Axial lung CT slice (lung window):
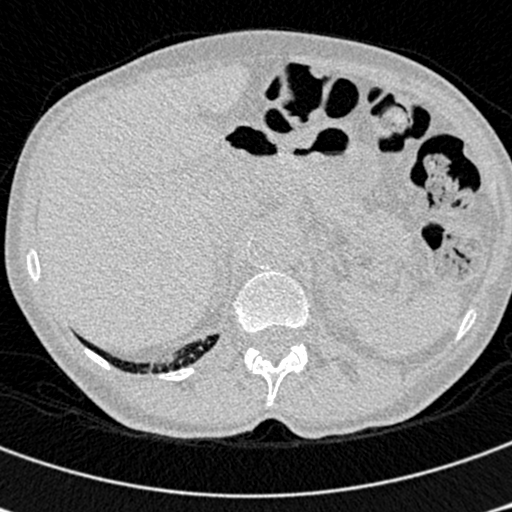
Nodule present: no